Aerial crown-view tile of a tropical tree (Barro Colorado Island, Panama), acquired 20240918:
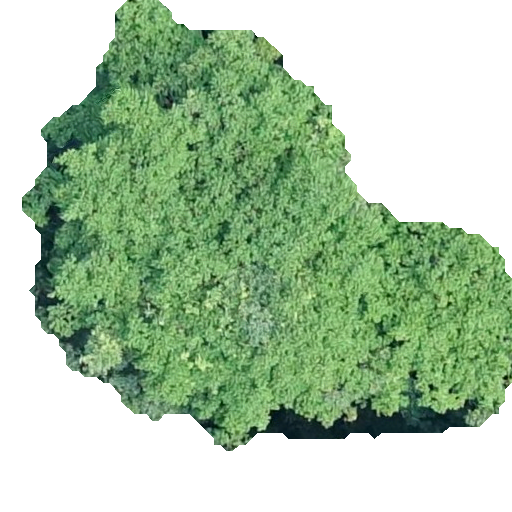
Species: Tachigali panamensis
GBIF accepted scientific name: Tachigali panamensis
Crown area: 226.063 m²